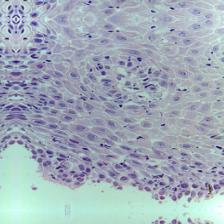
Diagnosis: Normal